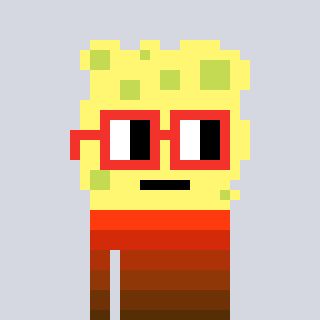
a pixel art character with square red glasses, a sponge-shaped head and a grayscale-colored body on a cool background